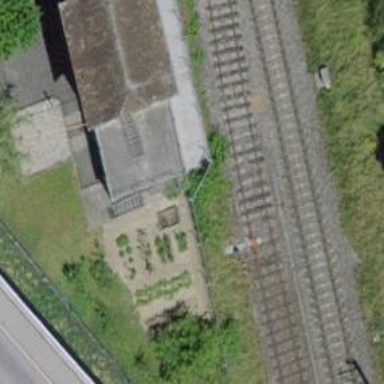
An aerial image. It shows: Single-track spur railway line.